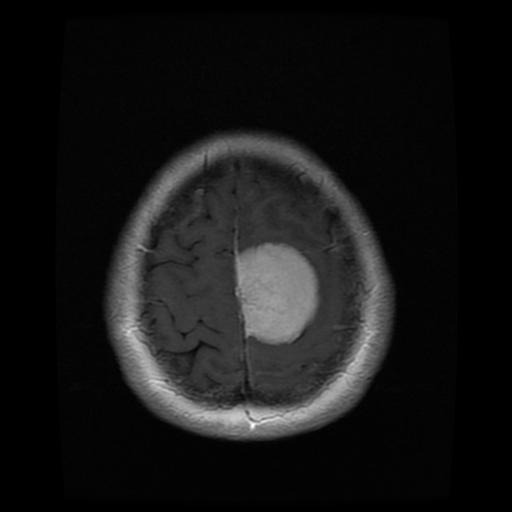
Label: meningioma